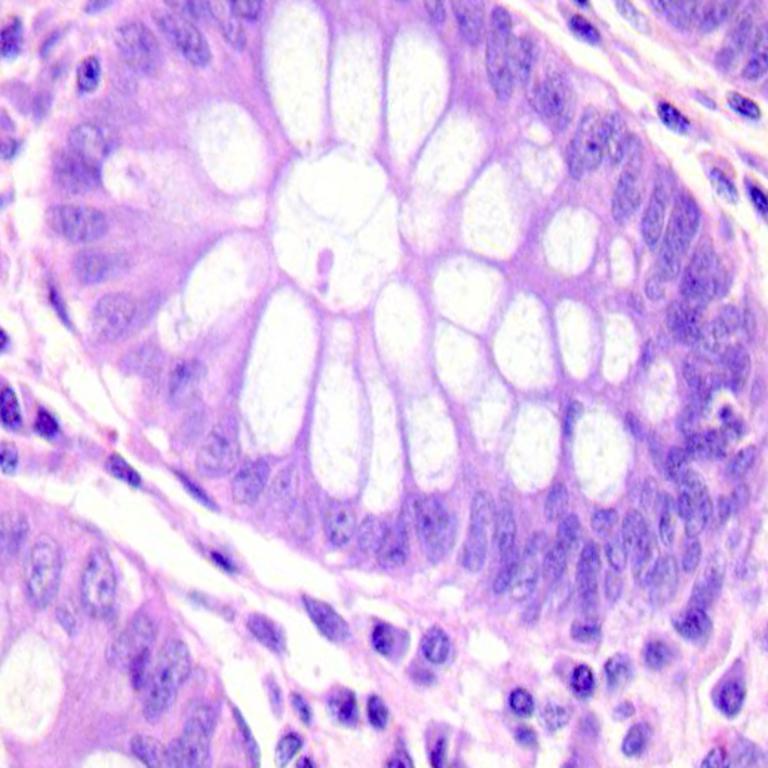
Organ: colon
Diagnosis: benign